Aerial crown-view tile of a tropical tree (Barro Colorado Island, Panama), acquired 20250616:
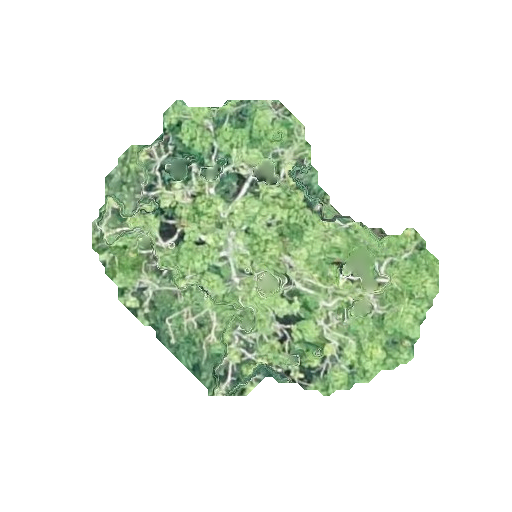
Species: Cecropia insignis
GBIF accepted scientific name: Cecropia insignis
Crown area: 98.954 m²